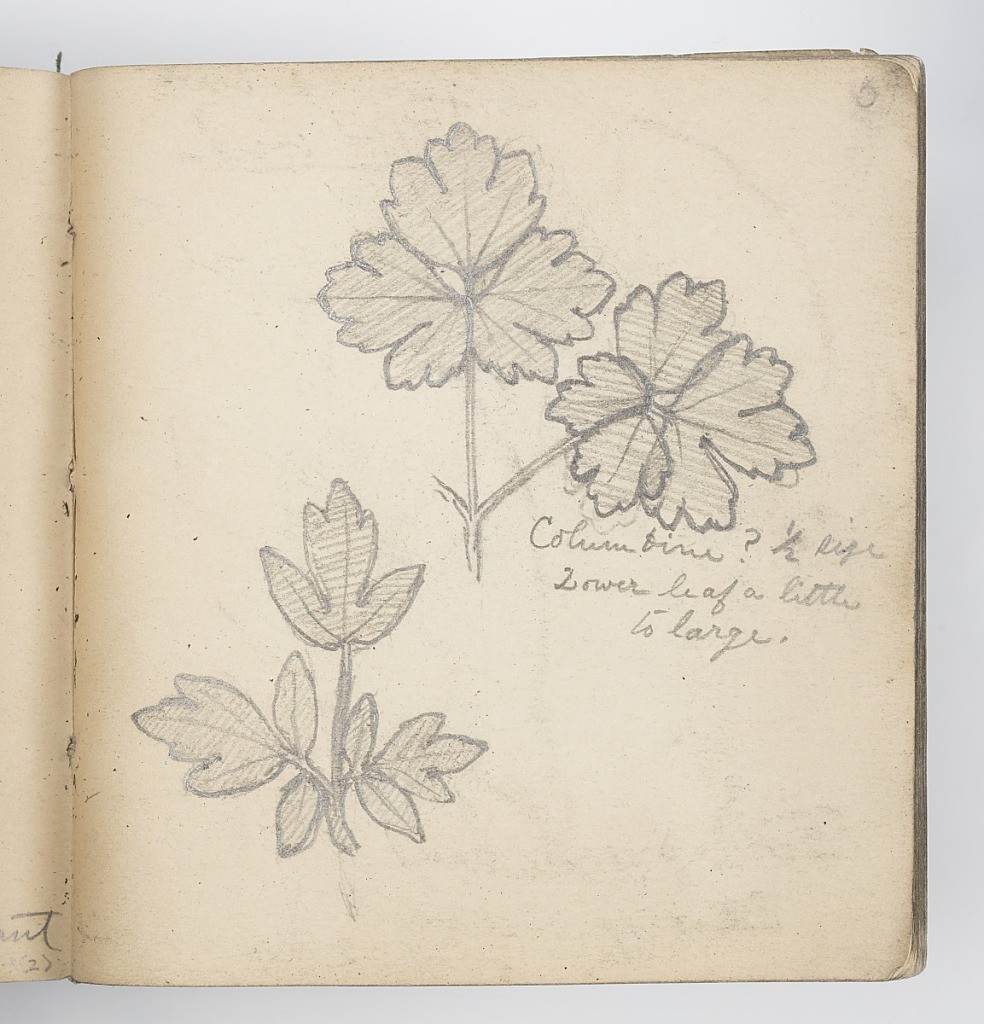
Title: Sketchbook Page: Columbine
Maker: Kenyon Cox, American, 1856–1919
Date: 1874
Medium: Graphite on paper
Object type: Sketchbook folio
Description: Recto: Two sketches of groups of leaves.
Verso: Four studies of spiderwort flower from different angles.